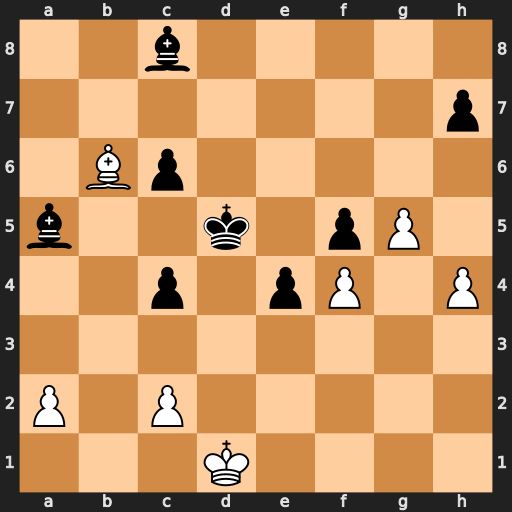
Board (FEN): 2b5/7p/1Bp5/b2k1pP1/2p1pP1P/8/P1P5/3K4
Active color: w
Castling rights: -
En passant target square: -
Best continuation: Bxa5 Be6 h5 Bf7 g6 hxg6 h6